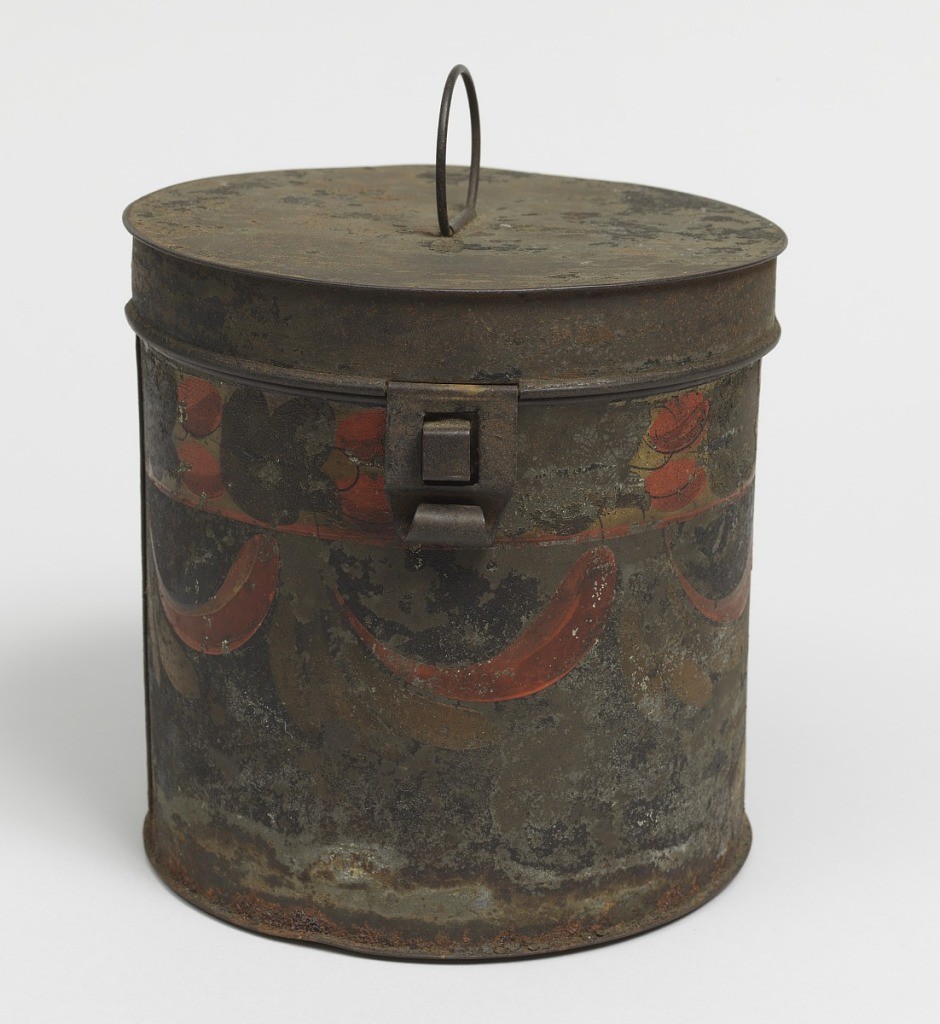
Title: Box
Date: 1830
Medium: Painted tôle
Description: Circular; hinged top, slightly rounded. Green field; bands of gilt ornament on black; and on cover, landscape in brown monochrome